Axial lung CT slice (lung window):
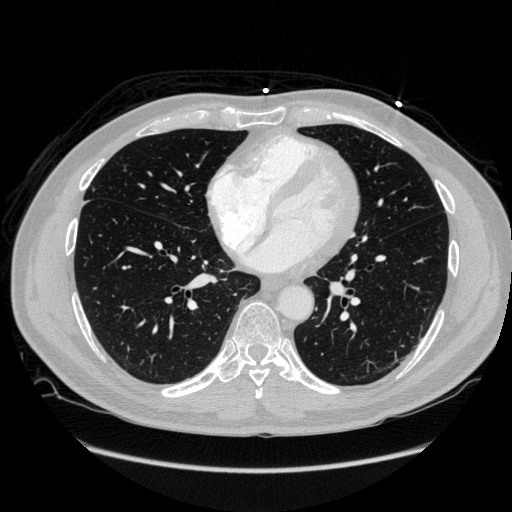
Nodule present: no